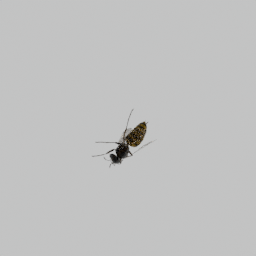
Label: animals